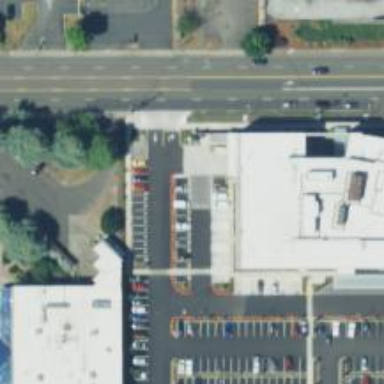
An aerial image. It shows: Parking space.